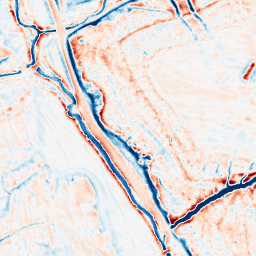
Category: edge_preserving
Decomposition family: bilateral
Decomposition parameters: d: 15
sigma_color: 75
sigma_space: 150
Upsampling method: bicubic
Upsampling parameters: scale: 8
Upsampling scale: 8